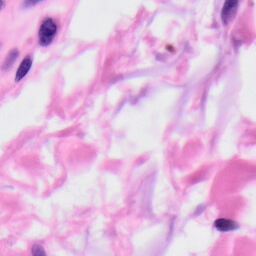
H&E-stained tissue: Skin